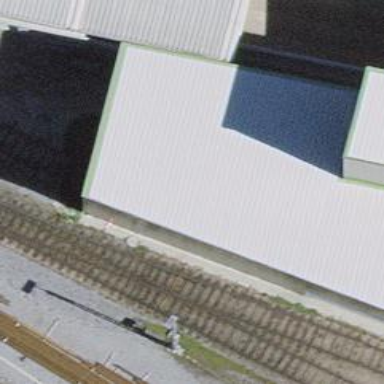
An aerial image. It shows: Railway spur service.